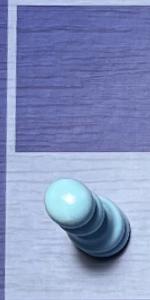
Label: Pawn_White